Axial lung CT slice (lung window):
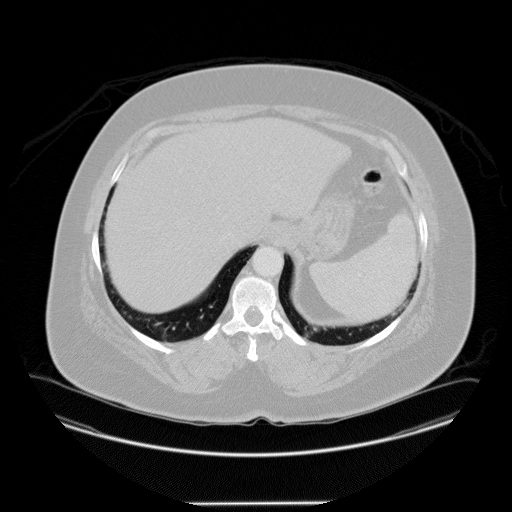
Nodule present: no